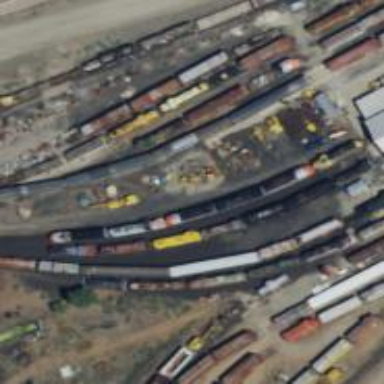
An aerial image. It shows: Preserved railway yard with rails.